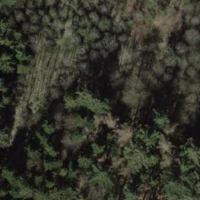
EUNIS habitat code: 44
Species observed at this site:
Limax cinereoniger